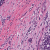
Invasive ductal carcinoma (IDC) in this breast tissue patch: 0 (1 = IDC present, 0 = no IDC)